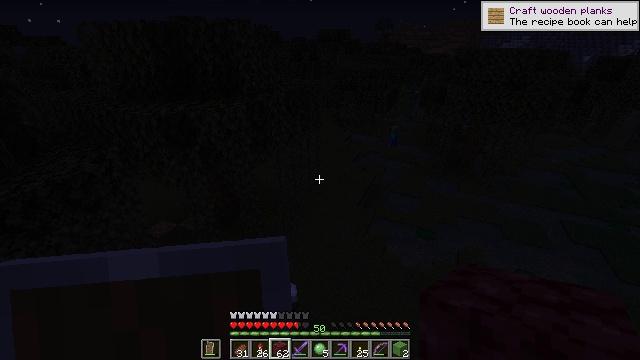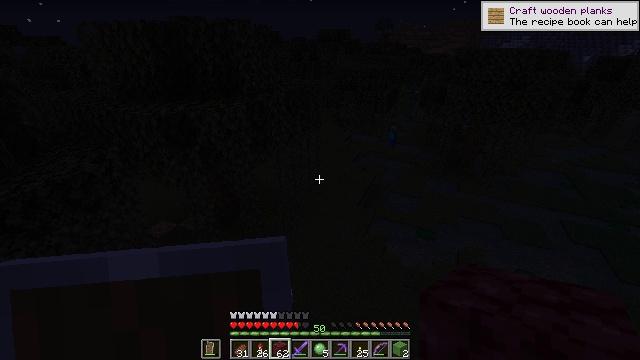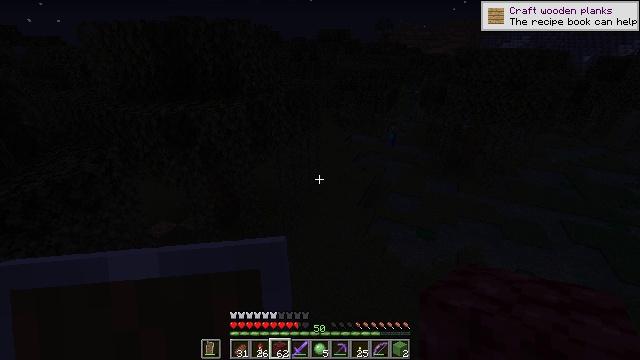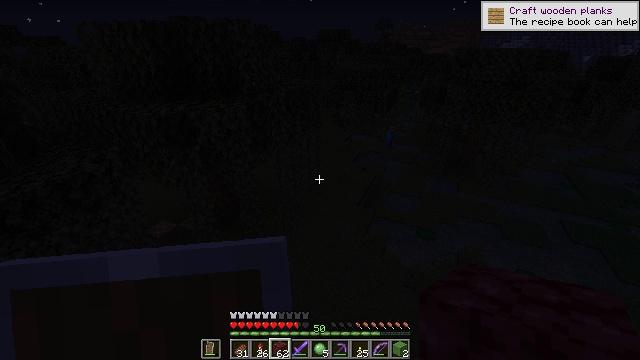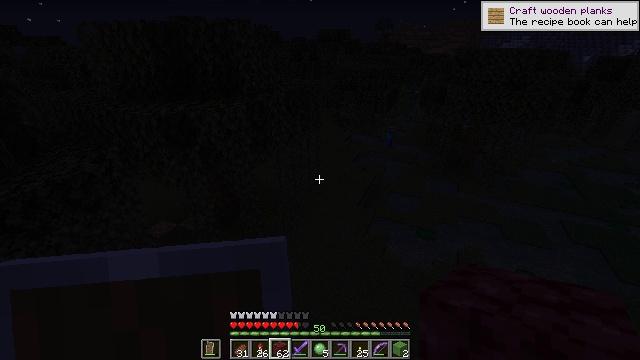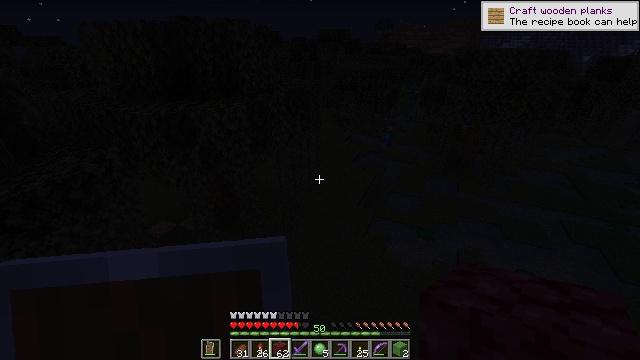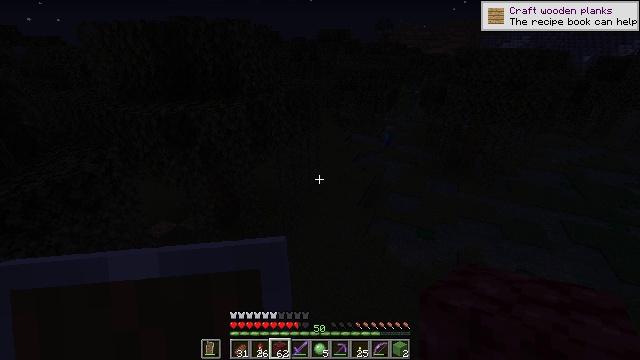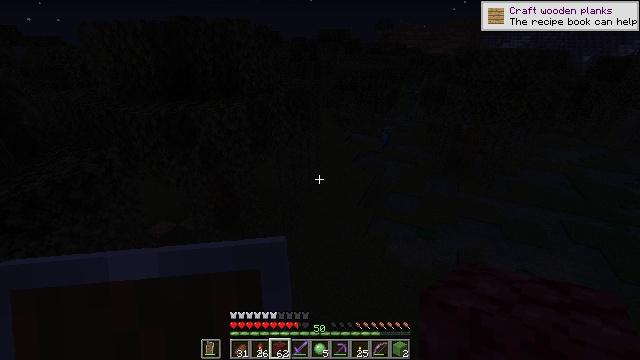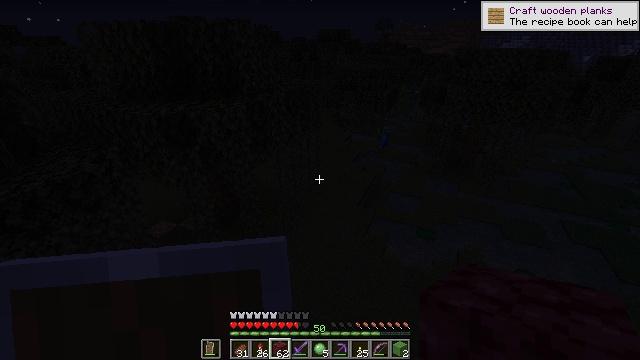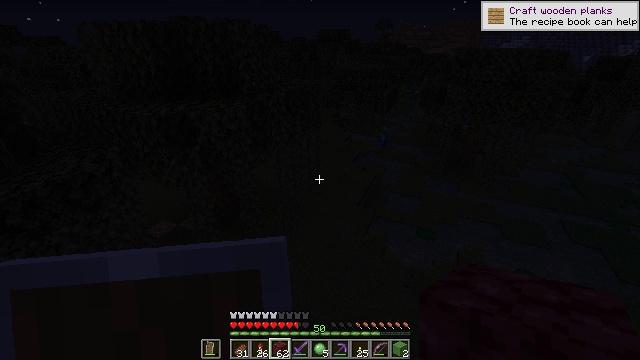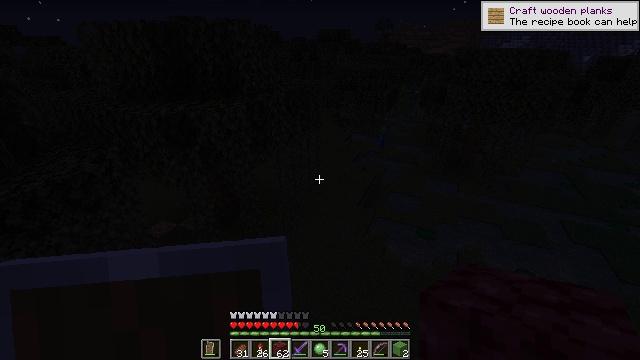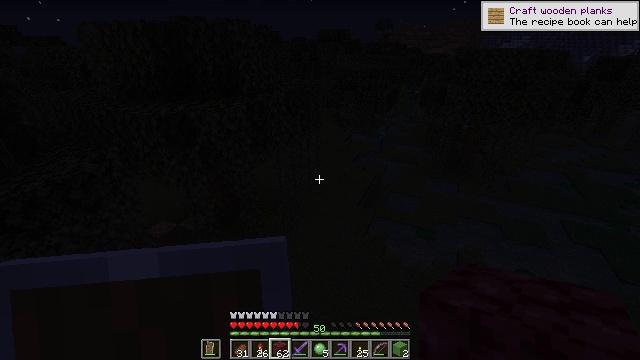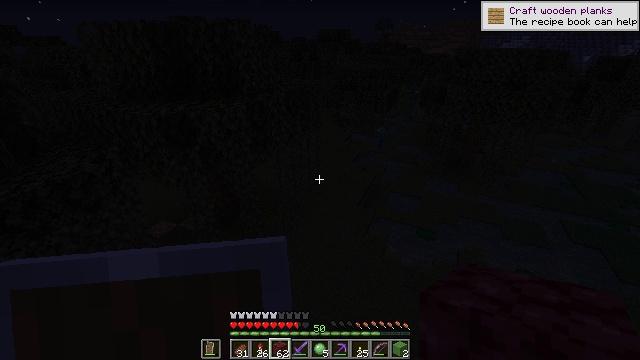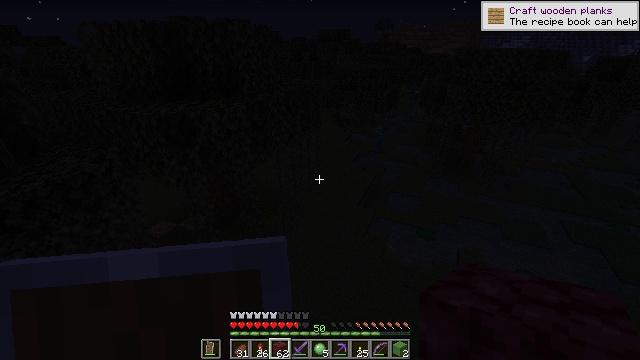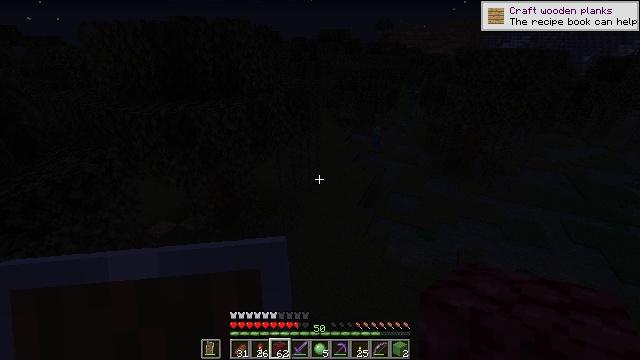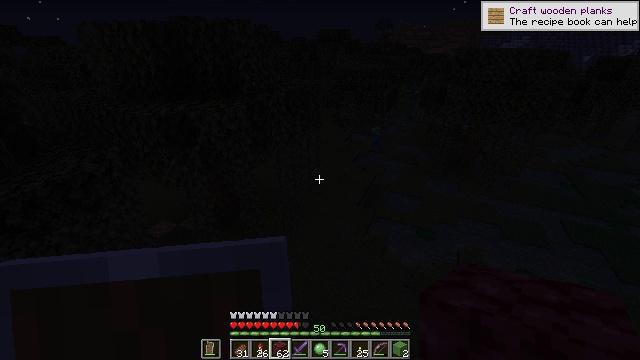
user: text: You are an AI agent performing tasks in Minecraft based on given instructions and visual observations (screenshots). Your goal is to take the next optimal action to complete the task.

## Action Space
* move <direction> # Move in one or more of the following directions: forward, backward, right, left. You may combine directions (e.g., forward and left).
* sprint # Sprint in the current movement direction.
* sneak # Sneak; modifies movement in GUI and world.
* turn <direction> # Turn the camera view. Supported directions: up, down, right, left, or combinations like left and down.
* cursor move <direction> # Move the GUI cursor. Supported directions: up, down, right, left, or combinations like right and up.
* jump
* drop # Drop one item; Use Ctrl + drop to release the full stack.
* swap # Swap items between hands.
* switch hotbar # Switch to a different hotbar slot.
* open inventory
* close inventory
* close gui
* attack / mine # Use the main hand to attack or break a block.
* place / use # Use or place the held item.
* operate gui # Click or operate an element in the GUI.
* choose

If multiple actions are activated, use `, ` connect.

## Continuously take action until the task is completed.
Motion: motion action
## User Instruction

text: Combat the slime.
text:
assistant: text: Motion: no_op
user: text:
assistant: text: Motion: no_op
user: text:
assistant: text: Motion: no_op
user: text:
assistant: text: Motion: no_op
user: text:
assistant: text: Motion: no_op
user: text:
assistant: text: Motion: no_op
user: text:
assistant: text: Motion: no_op
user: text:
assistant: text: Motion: no_op
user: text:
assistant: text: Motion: no_op
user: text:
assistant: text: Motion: no_op
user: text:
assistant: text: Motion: no_op
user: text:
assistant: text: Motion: no_op
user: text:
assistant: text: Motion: no_op
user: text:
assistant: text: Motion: no_op
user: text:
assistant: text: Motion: no_op
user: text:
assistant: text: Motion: no_op
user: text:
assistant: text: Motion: no_op
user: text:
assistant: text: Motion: no_op
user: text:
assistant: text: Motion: no_op
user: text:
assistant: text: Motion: no_op
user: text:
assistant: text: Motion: no_op
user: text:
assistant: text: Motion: no_op
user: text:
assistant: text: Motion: no_op
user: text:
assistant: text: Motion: no_op
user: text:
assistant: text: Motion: no_op
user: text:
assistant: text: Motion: no_op
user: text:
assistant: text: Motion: no_op
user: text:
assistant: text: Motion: no_op
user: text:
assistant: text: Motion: no_op
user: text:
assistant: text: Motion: no_op